Question: I am trying to send a variable value from one page to another.
I have used 'include("form-eidtable.php")' in 'user-edit.php' at bottom of the page,
Look at the image below:

I dont know how can how can i do this. I am just trying to send the value. IS there any way in Javascript in which i can $_GET a variable from PHP page? or is there any way i can do this through PHP.
Really stuck dont know what should i do.
Thank you! (In Advance)
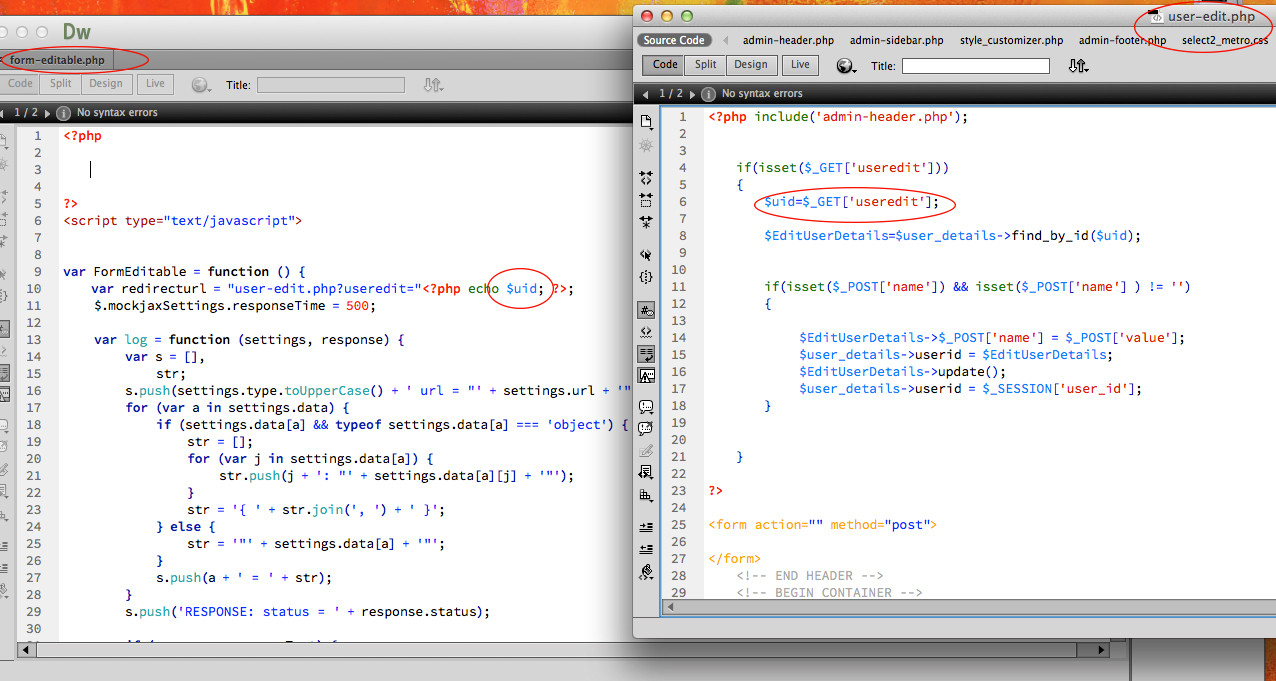
Answer: make your 'var redirecturl=..' properly like this in your js function
'''
var redirecturl = "user-edit.php?useredit=<?php echo $uid;?>";
'''